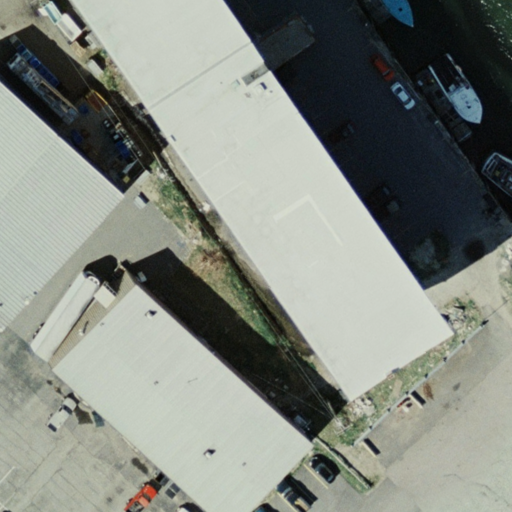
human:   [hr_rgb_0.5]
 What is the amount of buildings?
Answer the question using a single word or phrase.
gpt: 3

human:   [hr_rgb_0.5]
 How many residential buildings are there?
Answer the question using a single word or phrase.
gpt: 3

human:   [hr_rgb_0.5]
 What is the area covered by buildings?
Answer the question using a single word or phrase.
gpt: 2452m2

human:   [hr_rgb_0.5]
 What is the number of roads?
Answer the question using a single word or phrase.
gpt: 3

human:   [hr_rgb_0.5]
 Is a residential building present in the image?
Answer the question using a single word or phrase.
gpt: yes

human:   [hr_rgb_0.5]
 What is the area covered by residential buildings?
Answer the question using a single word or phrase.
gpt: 2452m2

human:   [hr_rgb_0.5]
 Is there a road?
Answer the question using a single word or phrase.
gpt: yes

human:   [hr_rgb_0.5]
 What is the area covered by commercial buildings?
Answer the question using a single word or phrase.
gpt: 0m2

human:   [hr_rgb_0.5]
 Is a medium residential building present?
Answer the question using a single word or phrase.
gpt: yes

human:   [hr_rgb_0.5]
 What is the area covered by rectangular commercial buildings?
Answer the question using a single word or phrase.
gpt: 0m2

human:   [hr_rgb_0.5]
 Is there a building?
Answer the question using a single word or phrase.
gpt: yes

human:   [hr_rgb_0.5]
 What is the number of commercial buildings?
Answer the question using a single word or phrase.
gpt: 0

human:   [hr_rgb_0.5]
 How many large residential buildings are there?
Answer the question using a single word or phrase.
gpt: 2

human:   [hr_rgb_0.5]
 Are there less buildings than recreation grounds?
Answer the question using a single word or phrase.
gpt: no

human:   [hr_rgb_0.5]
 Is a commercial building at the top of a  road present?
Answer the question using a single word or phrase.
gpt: no

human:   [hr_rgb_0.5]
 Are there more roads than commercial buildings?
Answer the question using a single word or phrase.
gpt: yes

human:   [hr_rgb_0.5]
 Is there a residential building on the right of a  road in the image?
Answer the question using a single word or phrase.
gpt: yes

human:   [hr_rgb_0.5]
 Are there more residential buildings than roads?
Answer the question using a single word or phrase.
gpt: no

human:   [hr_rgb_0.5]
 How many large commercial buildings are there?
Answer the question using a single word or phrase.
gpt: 0

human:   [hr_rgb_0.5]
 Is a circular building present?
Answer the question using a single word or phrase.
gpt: no

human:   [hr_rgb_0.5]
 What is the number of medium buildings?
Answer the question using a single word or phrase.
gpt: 1

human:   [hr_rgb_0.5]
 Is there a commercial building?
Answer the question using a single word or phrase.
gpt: no

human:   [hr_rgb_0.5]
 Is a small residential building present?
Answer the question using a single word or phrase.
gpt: no

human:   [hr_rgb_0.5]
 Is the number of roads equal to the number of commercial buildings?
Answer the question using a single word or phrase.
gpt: no

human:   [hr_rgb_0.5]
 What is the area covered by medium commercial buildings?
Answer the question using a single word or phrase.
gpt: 0m2

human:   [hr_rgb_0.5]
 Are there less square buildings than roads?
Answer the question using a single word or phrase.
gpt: yes

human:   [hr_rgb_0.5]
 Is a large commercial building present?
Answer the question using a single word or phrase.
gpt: no

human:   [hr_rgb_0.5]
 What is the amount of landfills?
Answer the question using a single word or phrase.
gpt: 0

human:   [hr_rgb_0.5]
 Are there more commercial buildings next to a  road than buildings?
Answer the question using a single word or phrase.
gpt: no

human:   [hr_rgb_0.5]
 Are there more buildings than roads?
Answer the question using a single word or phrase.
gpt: no

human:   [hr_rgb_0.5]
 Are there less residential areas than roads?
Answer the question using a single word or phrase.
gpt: yes

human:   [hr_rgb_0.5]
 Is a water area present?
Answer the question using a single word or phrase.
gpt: no

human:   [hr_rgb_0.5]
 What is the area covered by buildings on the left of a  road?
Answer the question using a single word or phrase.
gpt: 2452m2

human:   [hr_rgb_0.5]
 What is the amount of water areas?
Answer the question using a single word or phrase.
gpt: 0

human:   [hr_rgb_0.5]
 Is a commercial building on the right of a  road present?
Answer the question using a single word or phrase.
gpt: no

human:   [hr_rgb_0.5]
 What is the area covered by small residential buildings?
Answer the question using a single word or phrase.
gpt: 0m2

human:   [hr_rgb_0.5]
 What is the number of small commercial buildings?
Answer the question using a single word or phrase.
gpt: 0

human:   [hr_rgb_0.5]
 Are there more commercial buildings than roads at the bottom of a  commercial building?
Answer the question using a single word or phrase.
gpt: no

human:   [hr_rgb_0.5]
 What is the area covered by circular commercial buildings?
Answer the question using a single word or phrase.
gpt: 0m2

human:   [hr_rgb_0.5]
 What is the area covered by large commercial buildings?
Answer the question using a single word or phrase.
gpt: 0m2

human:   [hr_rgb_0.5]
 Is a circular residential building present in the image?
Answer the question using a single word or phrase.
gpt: no

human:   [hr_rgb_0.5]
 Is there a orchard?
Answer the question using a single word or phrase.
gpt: no

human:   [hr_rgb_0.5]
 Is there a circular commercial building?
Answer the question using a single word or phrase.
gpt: no

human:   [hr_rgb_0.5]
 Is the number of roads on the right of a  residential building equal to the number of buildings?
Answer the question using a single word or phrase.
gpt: yes

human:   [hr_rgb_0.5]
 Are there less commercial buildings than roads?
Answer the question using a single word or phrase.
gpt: yes

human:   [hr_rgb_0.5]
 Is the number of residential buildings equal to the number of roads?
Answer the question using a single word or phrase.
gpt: yes

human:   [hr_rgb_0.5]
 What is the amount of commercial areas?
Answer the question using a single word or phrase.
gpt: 0

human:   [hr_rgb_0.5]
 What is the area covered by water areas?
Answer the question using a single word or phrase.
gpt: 0m2

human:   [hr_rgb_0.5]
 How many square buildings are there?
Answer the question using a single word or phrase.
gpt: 0

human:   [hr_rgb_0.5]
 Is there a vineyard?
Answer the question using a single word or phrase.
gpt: no

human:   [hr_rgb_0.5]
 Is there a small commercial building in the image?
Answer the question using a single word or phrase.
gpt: no

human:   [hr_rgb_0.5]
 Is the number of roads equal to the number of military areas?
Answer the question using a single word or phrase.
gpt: no

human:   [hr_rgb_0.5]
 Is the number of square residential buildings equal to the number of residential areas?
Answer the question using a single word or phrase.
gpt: yes

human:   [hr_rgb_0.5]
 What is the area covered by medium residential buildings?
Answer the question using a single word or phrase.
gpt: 218m2

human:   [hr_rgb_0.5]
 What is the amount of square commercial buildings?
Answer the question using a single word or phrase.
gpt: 0

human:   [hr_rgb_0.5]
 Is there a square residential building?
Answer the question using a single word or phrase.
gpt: no

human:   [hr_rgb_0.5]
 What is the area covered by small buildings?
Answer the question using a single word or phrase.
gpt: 0m2

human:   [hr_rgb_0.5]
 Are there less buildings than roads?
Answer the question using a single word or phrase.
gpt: no

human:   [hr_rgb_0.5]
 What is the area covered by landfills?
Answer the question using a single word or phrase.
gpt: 0m2

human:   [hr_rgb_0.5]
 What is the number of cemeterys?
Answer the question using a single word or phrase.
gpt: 0

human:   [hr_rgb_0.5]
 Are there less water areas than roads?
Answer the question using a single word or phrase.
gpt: yes

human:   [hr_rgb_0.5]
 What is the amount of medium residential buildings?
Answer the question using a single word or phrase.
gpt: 1

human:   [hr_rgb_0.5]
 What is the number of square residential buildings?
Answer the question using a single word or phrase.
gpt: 0

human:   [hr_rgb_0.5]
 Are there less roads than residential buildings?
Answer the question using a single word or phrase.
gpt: no